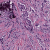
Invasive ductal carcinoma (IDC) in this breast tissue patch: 1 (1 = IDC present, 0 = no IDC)